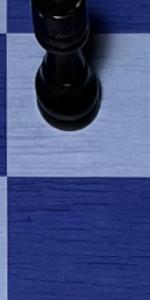
Label: Empty